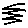
Label: zigzag